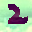
Label: 2